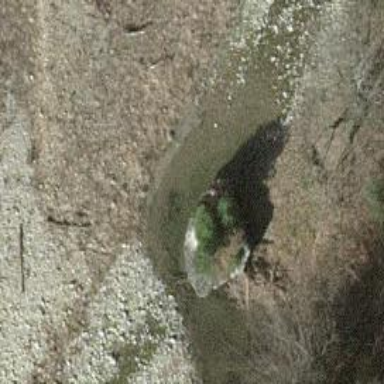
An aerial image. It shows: Natural rock formation.